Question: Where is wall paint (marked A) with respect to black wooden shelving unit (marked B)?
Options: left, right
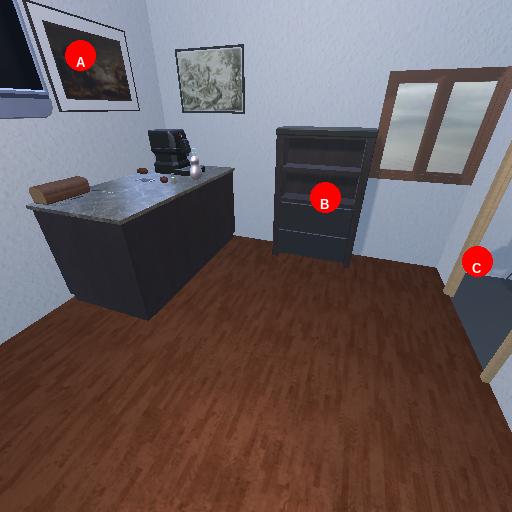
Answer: left